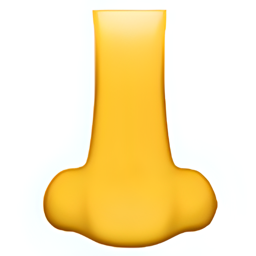
Name: nose
Emoji: 👃
Group: People & Body
Sub-group: body-parts